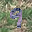
Label: 9